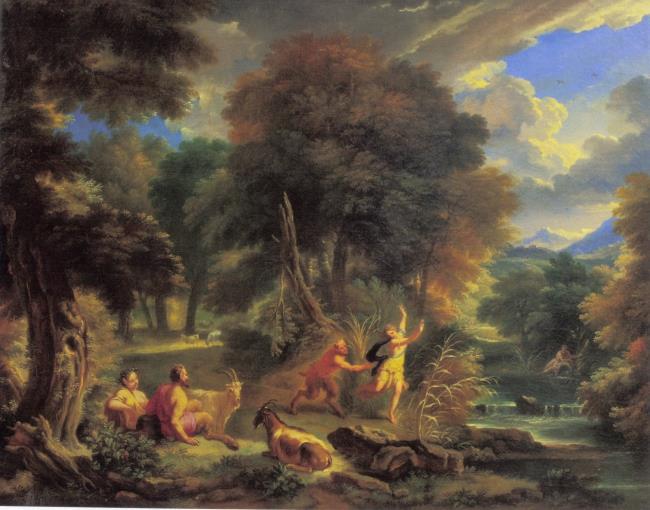
Title: Wooded landscape with Pan pursuing Syrinx
Artist: Pieter Mulier (II)
Earliest date: 1700
Latest date: 1700
Genre: painting
Iconography: cattle
Keywords: forest landscape, river landscape, Greek mythology, herdsman, goat, god (male), waterfall